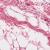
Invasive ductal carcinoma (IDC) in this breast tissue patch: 0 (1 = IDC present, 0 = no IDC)